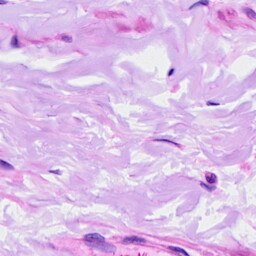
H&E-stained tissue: Ovarian